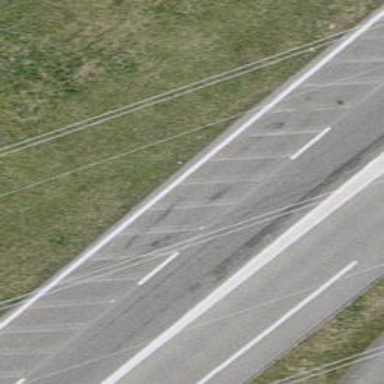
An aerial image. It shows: Asphalt motorroad with trunk classification.